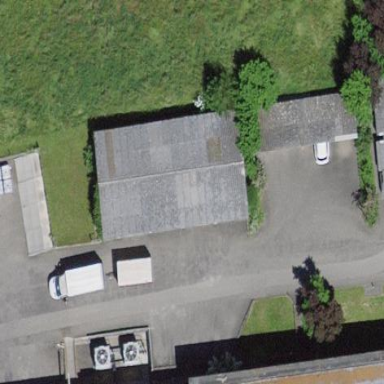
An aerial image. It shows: Warehouse building.